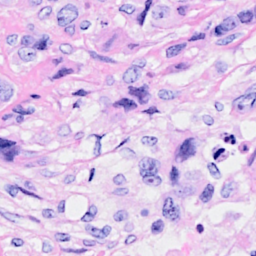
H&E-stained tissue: Breast